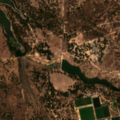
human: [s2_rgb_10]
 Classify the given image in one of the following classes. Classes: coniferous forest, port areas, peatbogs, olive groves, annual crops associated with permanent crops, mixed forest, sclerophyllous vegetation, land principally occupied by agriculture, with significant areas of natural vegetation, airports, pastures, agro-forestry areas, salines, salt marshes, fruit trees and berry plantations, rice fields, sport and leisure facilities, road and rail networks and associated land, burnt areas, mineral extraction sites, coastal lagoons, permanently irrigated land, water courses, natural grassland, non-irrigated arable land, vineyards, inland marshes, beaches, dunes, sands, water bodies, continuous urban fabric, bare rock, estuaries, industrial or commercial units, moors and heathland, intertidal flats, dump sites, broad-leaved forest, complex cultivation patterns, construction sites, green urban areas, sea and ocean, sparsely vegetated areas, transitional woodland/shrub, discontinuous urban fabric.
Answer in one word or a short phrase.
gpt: sport and leisure facilities, pastures, agro-forestry areas